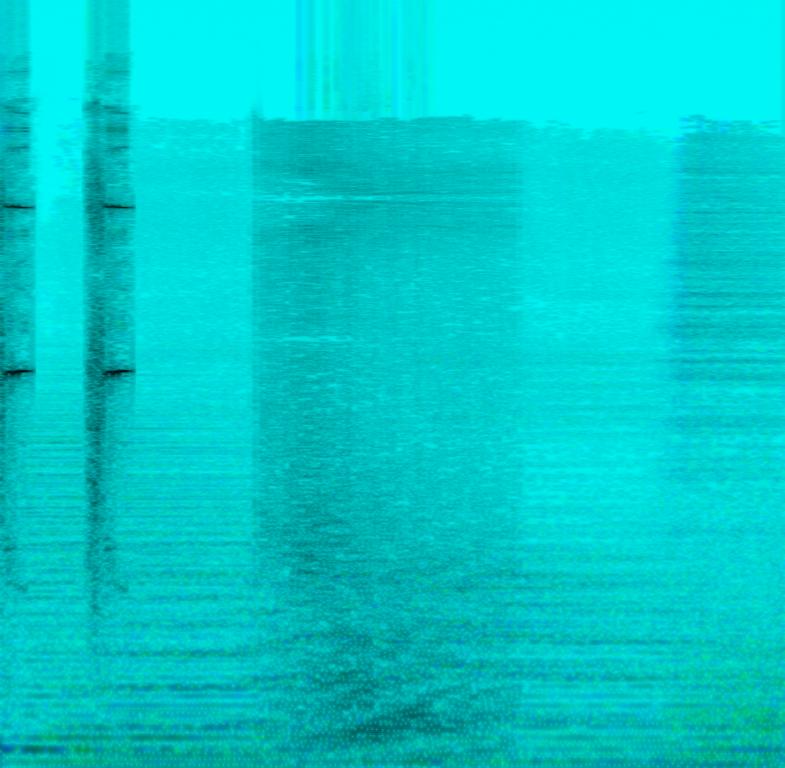
This music clip is an instrumental. The tempo is slow with a steady keyboard harmony, ethereal male vocal harmony, cymbals, electronic sounds, sound of metal swiping,an engine whirring,and  breeze. It is mysterious, suspenseful, enigmatic, grim and intense.